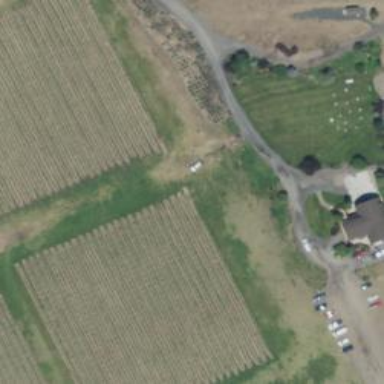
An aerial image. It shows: Vineyard where grapes are grown.